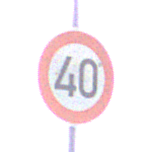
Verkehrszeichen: Geschwindigkeit40
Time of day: Midday
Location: Outdoor (Suburban)
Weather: Overcast
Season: NotSpecified
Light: Natural